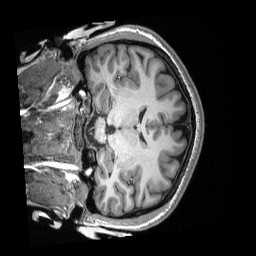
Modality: T1w
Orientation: coronal
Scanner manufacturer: siemens
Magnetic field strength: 3 T
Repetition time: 2.3 s
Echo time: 0.00308 s